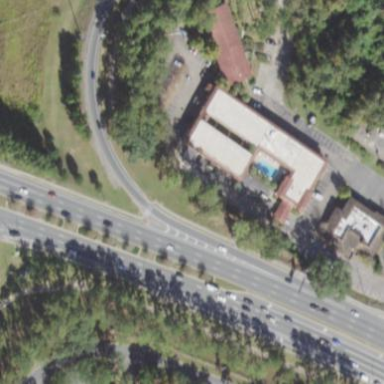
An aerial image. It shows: Hotel building.